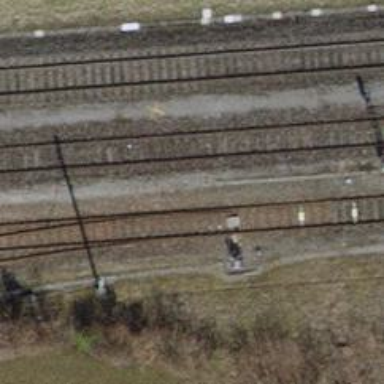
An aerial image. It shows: Single track railway in yard.